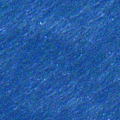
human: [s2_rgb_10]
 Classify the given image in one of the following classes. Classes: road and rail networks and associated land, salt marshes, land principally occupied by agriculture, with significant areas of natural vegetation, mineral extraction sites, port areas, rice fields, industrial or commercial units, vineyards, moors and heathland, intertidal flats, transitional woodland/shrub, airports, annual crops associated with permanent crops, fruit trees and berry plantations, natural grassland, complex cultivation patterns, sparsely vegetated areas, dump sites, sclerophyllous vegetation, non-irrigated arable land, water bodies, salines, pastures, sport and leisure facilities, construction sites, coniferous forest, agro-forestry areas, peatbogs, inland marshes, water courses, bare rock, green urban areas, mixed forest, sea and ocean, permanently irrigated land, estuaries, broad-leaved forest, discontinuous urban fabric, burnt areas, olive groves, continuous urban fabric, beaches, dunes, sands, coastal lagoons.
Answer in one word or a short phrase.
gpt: sea and ocean